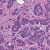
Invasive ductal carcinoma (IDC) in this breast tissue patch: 1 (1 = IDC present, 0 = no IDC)